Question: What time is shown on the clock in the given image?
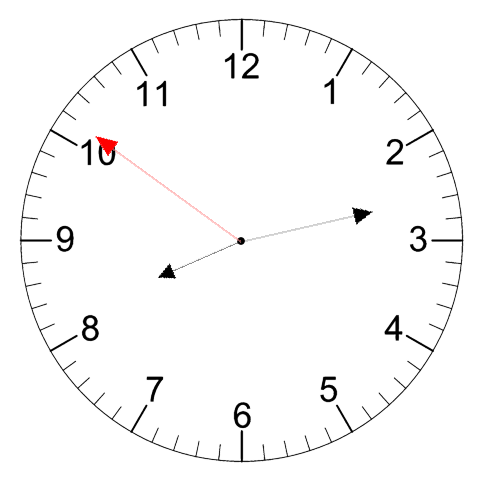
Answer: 08:12:51